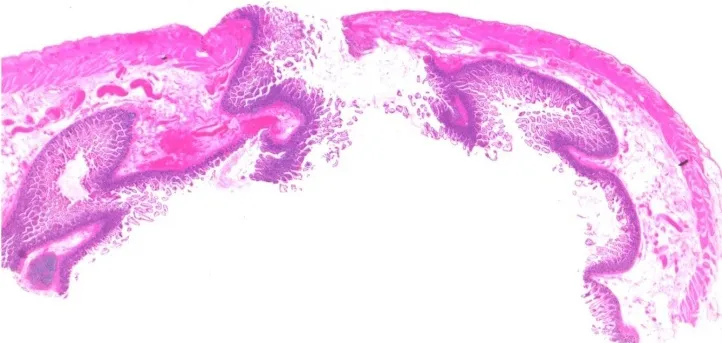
Histopathological image of the resected intestinal loop after haematoxylin-eosin stain: multiple perforations of 2 mm diameter without inflammatory signs have been found along the 10cm long segment.
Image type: pathology (h&e)